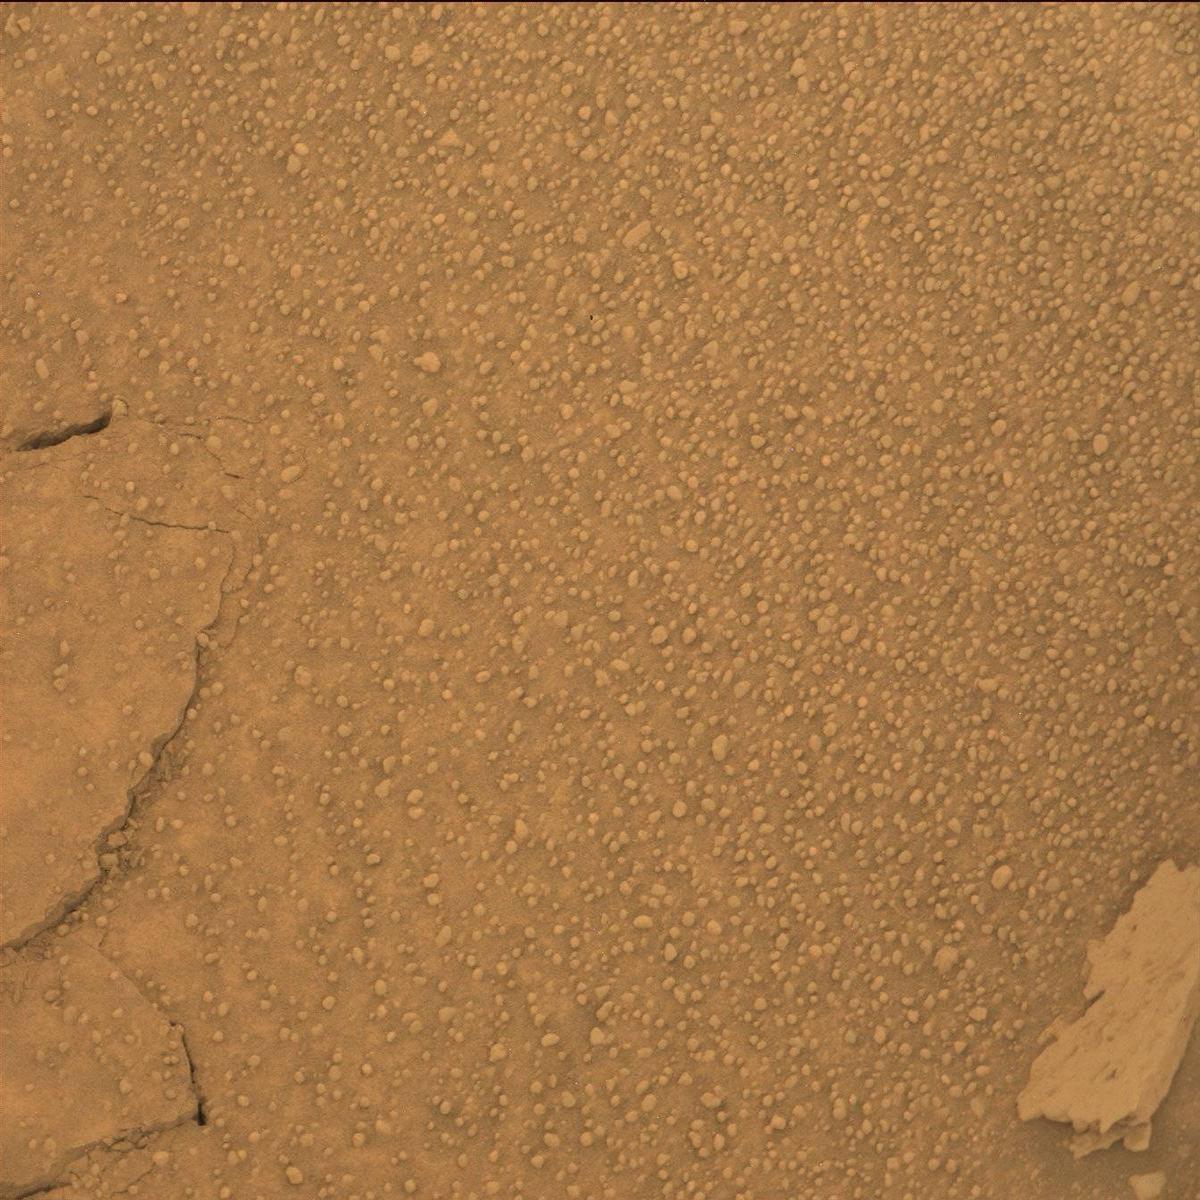
Terrain classes present: Bedrock, Rock, Sand / Soil